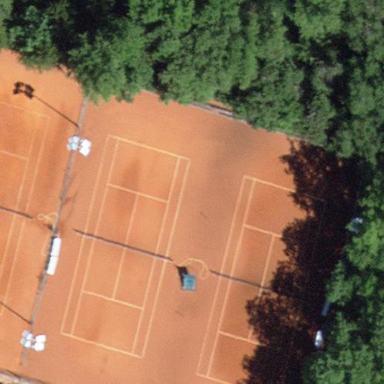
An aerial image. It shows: Tennis court on pitch designated for leisure land.